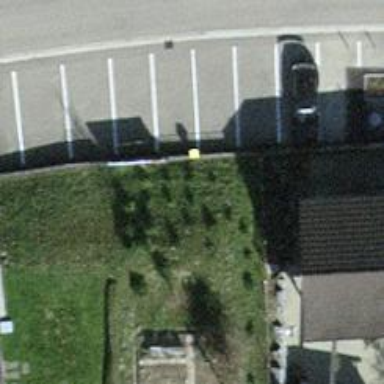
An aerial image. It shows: Post box.